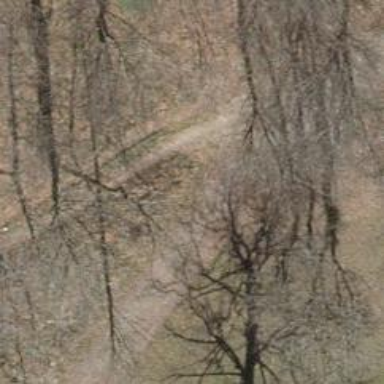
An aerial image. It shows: Dirt track road.